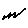
Label: zigzag